四年级 · 画法几何学
如图所示, 将多边形分割成三角形。

（1）上图中四边形、五边形，六边形分别可分割出（）、（）、（）个三角形。每个三角形的内角和是（）。

（2）先将下面的多边形分割成三角形, 然后求这个图形的内角和。

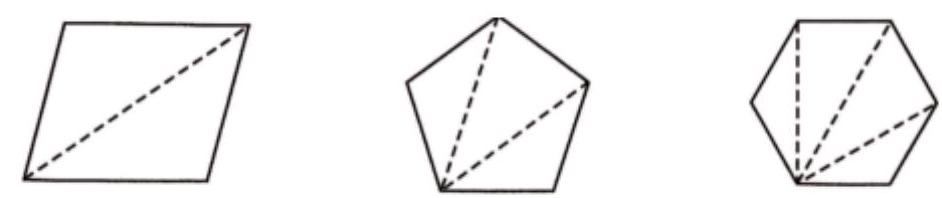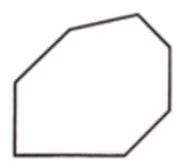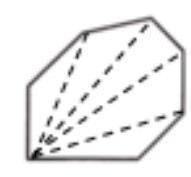
答案: 解(1) $2 ; 3 ; 4 ; 180^{\circ}$

(2) 图见详解过程; $900^{\circ}$

【分析】(1) 根据图示按要求先数数再填空; 根据三角形内角和定理: 三角形的内角和是 $180^{\circ}$ 进行解答即可;

（2）一个顶点的所有对角线把七边形分成 5 个三角形, 然后用三角形的内角和乘 5 即可求解。

【详解】 (1) 上图中四边形、五边形, 六边形分别可分割出 $2 、 3 、 4$ 个三角形。每个三角形的内角和是 $180^{\circ}$ 。

(2) 如图所示:

$180^{\circ} \times 5=900^{\circ}$

这个图形的内角和是 $900^{\circ}$ 。

【点睛】本题主要考查了多边形和三角形的内角和, 解题的关键是灵活运用三角形的内角和。